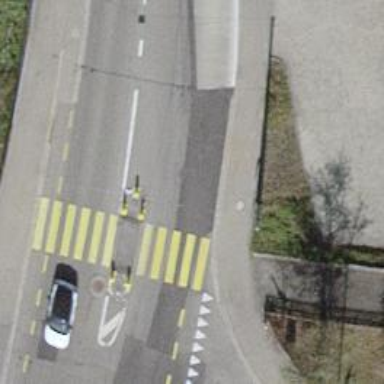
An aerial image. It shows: Marked asphalt footway with zebra crossing.